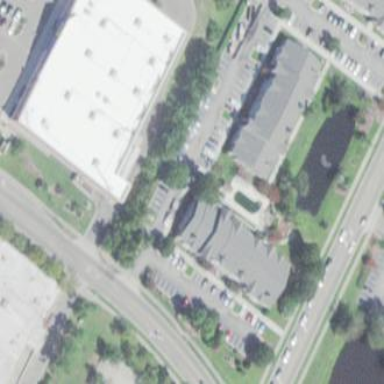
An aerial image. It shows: Retail building.